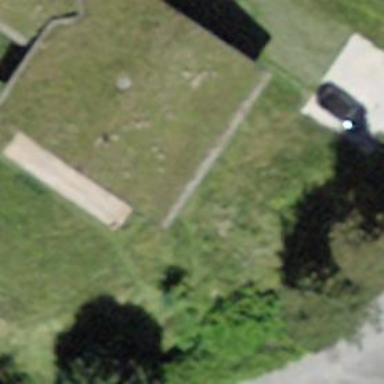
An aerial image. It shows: Detached building.